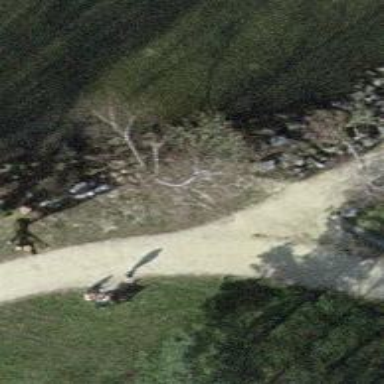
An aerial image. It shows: Deciduous broadleaved tree in park.